Interaction volume radius: 10 \u00c5
Interaction volume height: 45 \u00c5
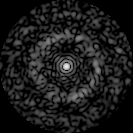
Disorder parameter: 0.8394